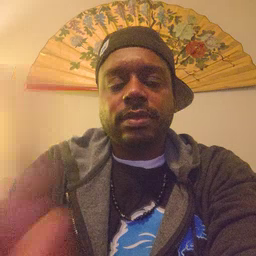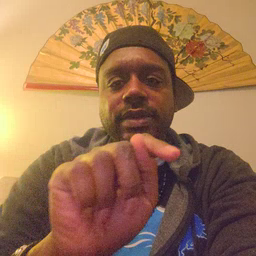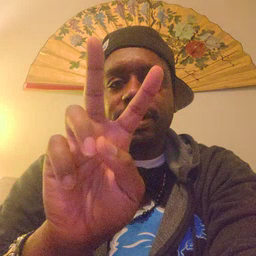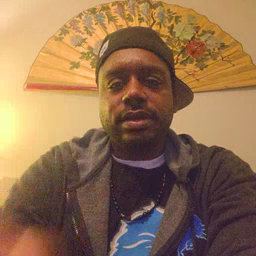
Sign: TV